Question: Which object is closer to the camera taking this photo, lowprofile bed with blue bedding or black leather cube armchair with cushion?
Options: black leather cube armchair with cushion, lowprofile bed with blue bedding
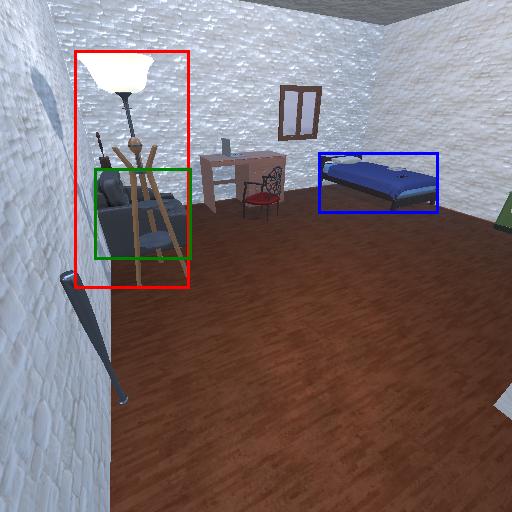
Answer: black leather cube armchair with cushion